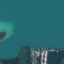
Land use / land cover class: SeaLake